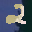
Label: 2